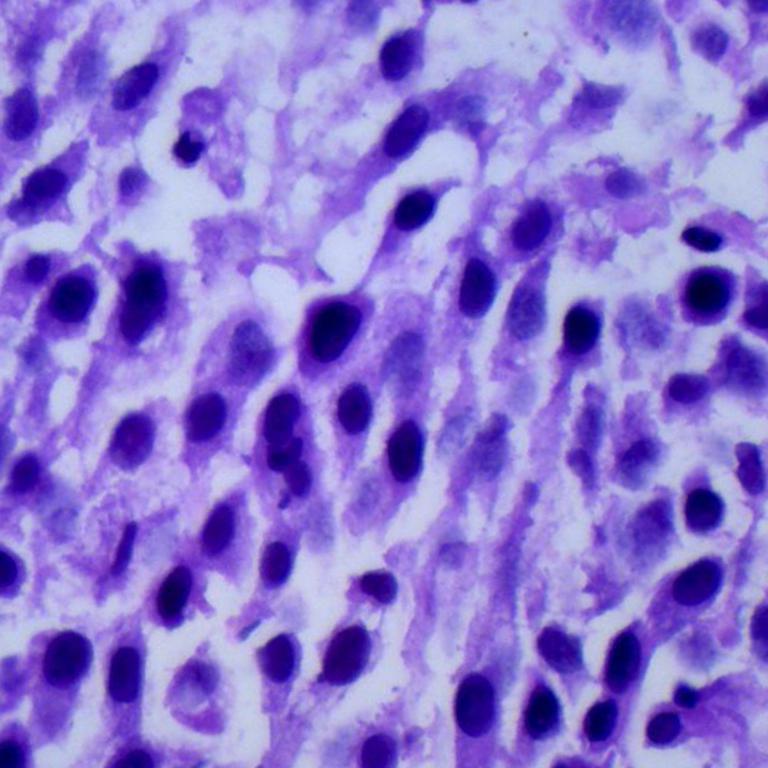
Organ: lung
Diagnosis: squamous carcinomas